Platform: macOS
Application: Chrome
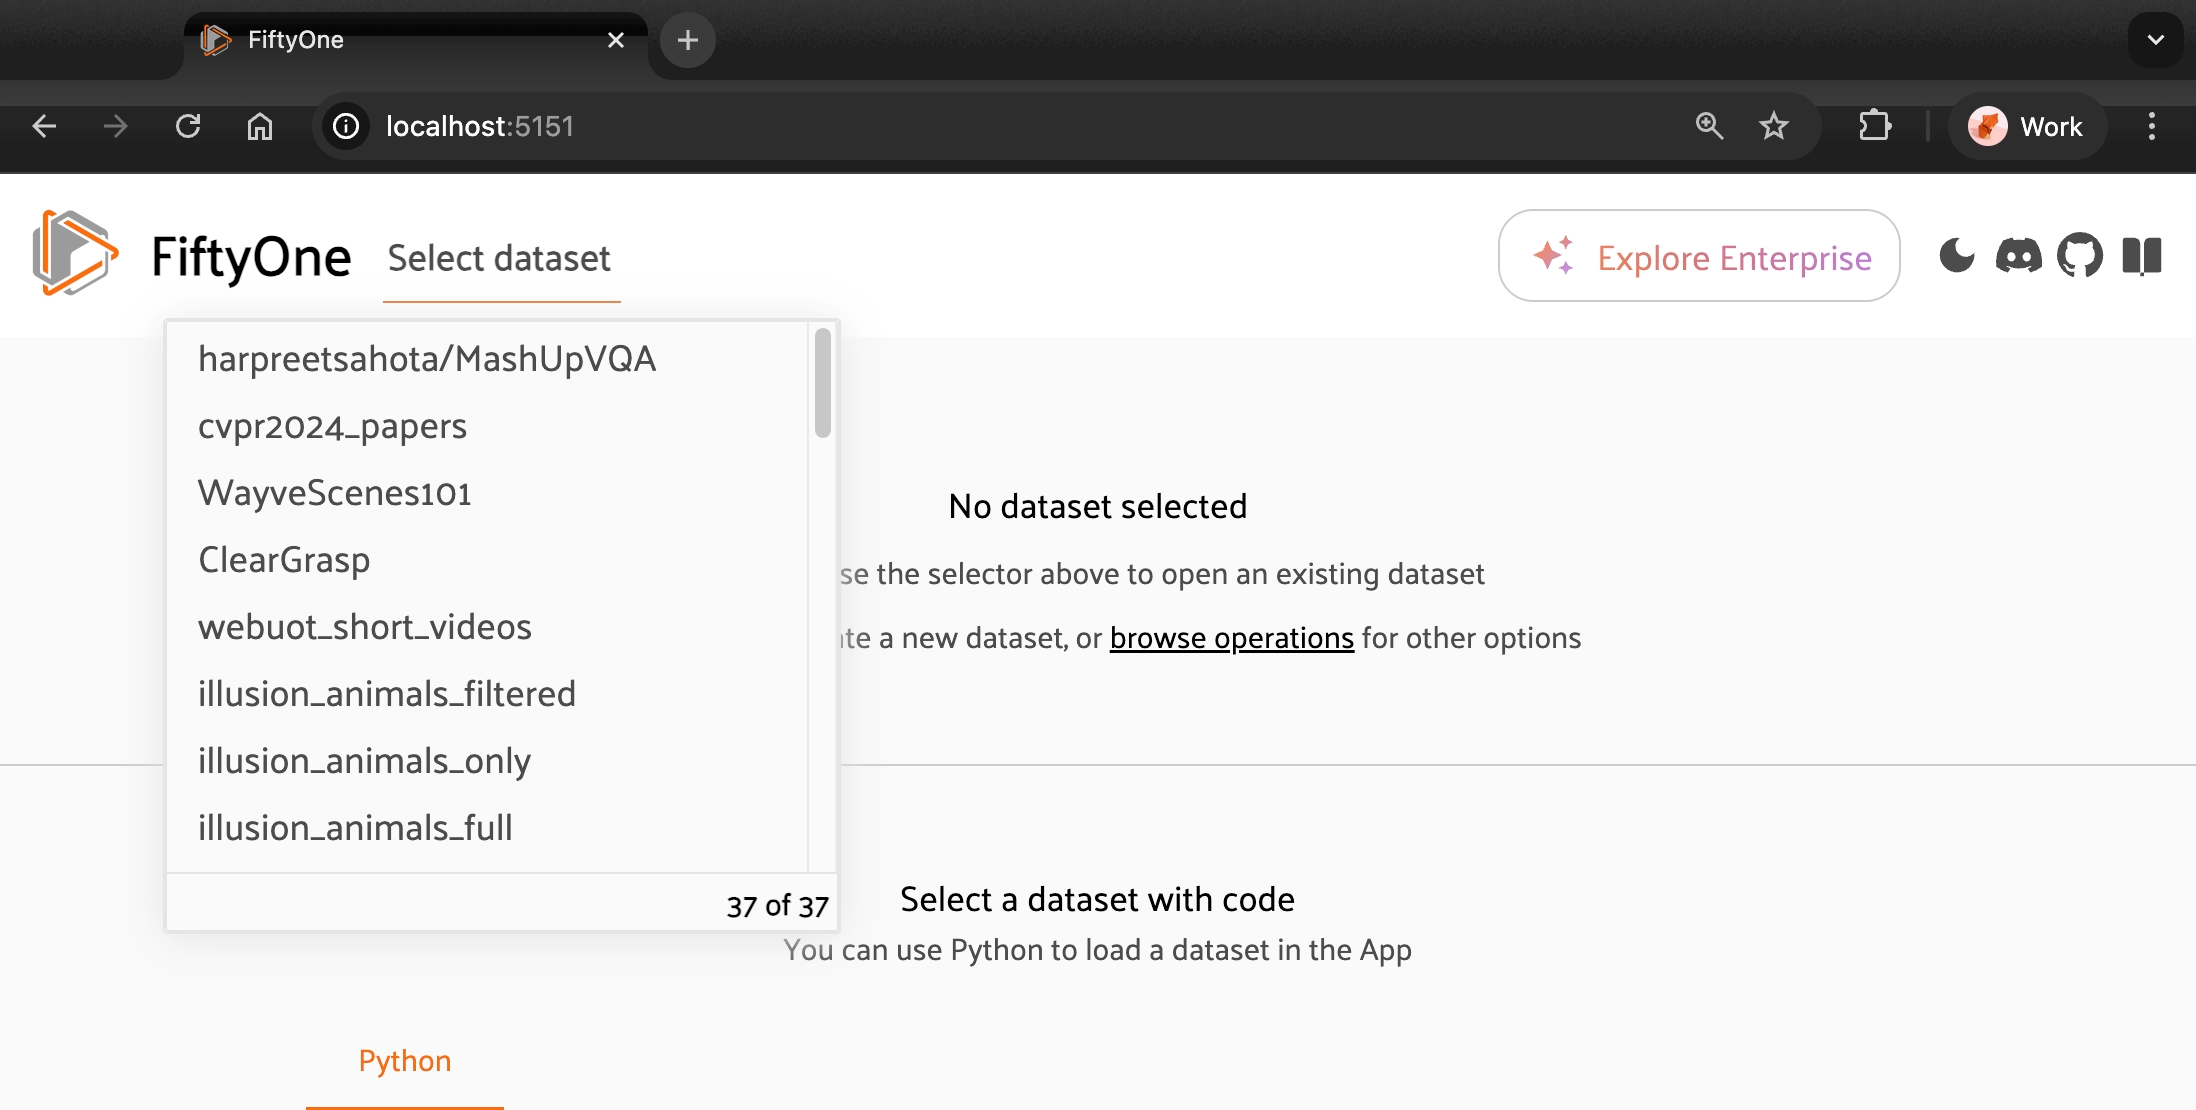
task_description: Scroll down on Select dataset menu
action_type: click
element_info: Slider
steps_since_start: 1

task_description: Scroll to the bottom of the Select dataset menu
action_type: click
element_info: Slider
steps_since_start: 1
task_description: Open Select dataset menu
action_type: click
element_info: Menu Item
steps_since_start: 1